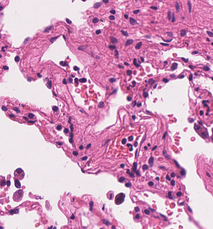
Tumor epithelial tissue: no
Tumor-associated stroma tissue: yes
Normal tissue: no